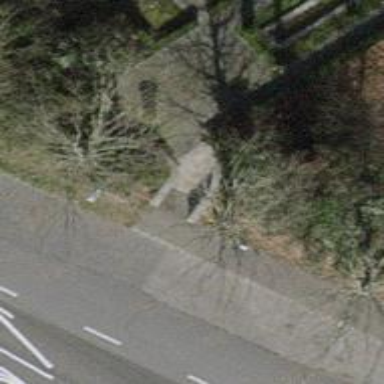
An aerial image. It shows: Set of steps on the road.